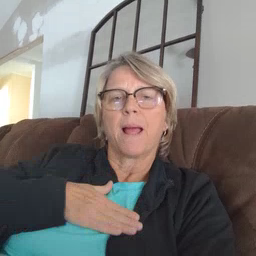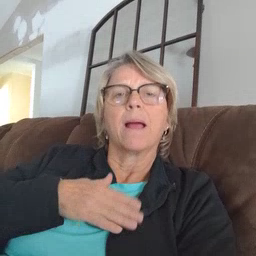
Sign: minemy